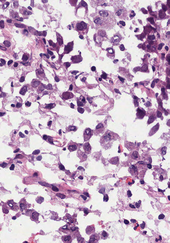
Tumor epithelial tissue: yes
Tumor-associated stroma tissue: no
Normal tissue: no